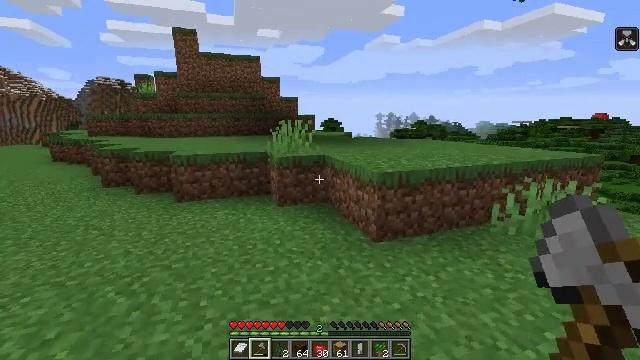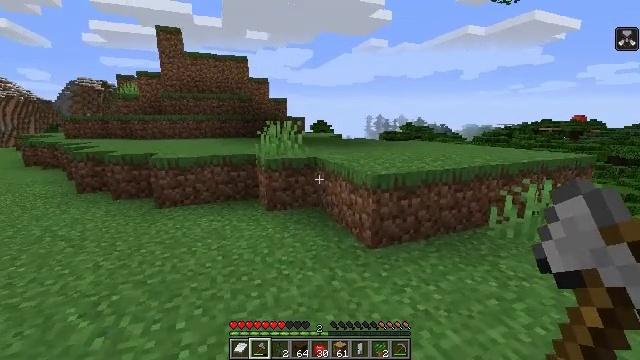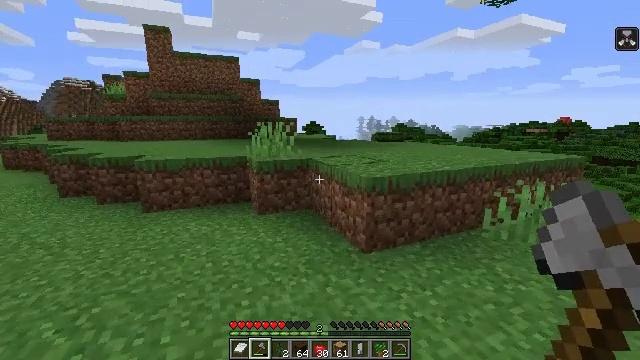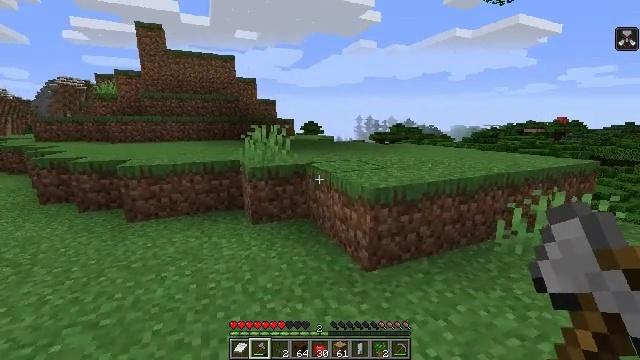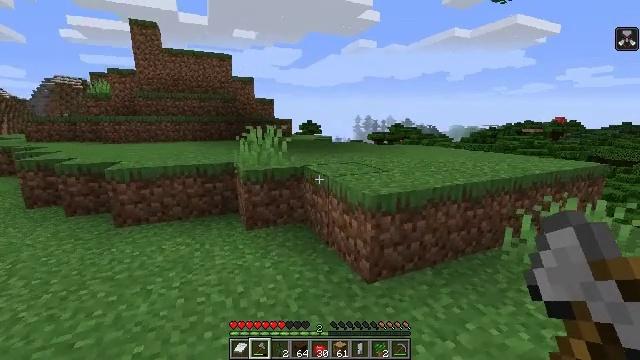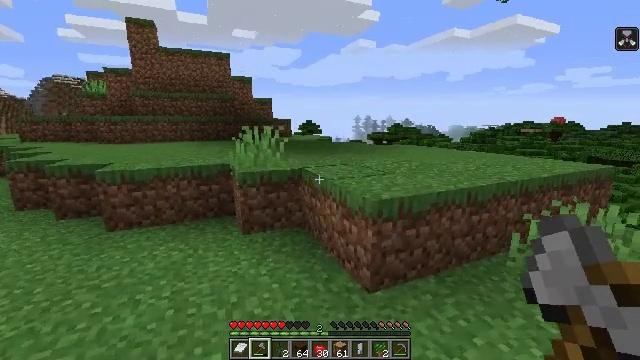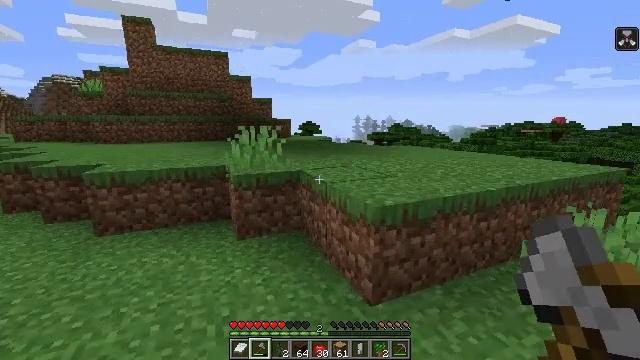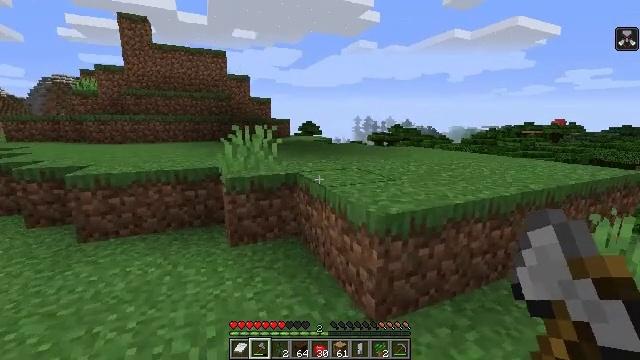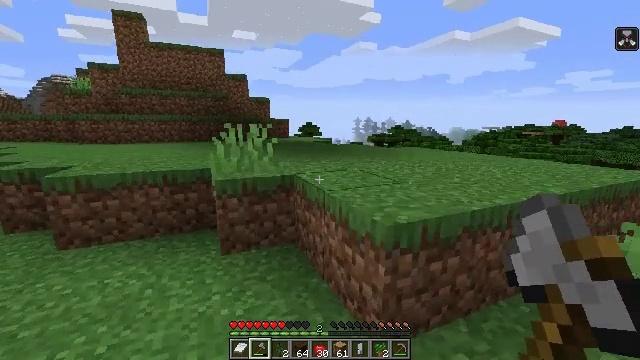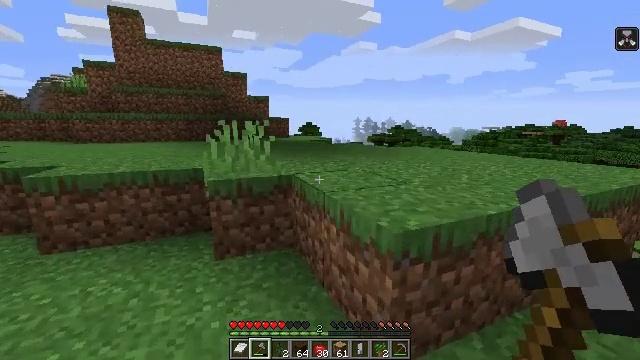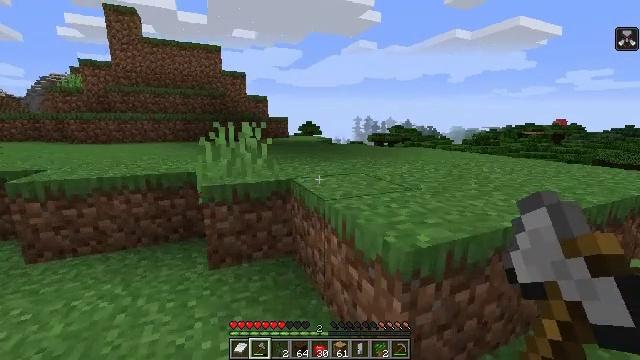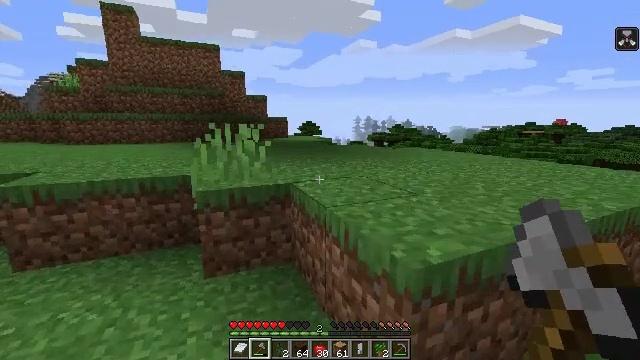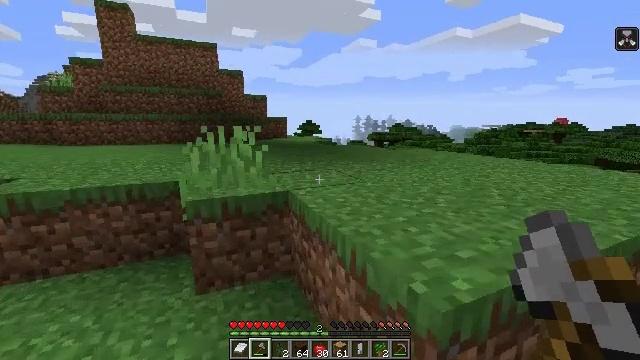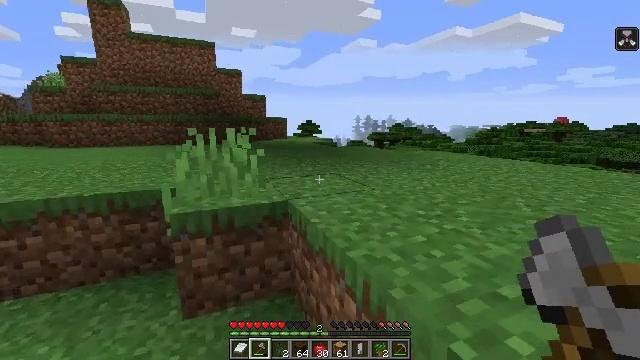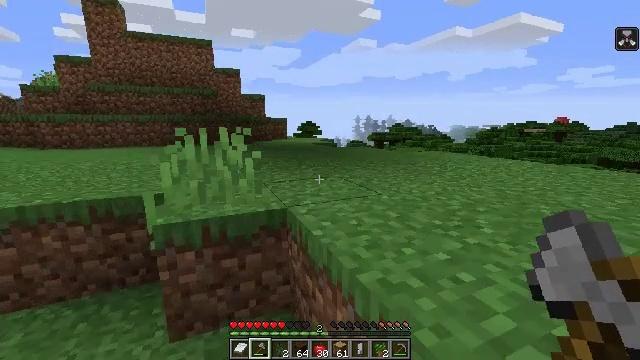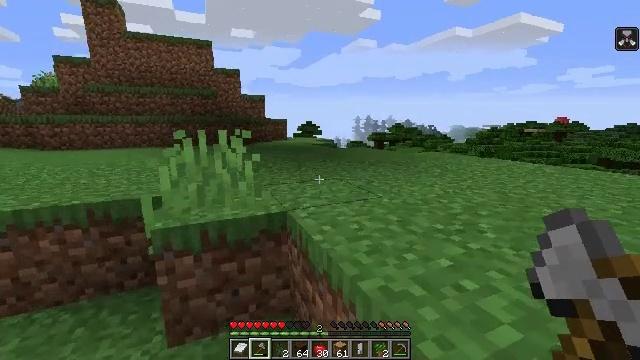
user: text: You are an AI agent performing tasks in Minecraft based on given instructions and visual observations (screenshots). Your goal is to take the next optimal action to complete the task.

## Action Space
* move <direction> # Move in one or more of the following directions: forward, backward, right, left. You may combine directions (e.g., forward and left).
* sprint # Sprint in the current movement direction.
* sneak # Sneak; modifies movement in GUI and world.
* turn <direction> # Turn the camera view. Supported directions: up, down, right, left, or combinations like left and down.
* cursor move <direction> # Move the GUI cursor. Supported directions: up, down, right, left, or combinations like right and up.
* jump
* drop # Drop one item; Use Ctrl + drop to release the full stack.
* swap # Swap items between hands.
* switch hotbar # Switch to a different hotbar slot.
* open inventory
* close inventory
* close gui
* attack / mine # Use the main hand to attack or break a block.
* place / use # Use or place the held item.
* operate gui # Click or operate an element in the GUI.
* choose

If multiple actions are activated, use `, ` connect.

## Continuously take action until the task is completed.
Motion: motion action
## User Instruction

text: Gather dark oak leaves from the canopy.
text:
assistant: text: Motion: move forward, turn right
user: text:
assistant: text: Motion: move forward, turn right
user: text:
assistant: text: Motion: move forward
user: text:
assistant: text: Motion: move forward
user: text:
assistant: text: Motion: move forward
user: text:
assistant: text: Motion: move forward
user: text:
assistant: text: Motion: move forward
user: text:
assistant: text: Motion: move forward
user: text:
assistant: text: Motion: move forward
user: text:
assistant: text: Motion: move forward
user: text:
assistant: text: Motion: move forward
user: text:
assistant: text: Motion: move forward
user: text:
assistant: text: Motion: move forward
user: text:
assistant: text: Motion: move forward
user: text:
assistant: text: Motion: move forward, jump
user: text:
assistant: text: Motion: move forward, jump
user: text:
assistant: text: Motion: move forward, jump
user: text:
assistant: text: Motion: move forward, jump
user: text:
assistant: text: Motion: move forward, jump
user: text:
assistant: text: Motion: move forward
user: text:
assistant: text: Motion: move forward and move right
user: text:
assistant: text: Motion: move forward and move right
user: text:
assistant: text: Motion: move forward and move right
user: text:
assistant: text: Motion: move forward and move right
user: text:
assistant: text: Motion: move forward and move right, turn left
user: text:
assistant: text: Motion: move forward and move right, turn left
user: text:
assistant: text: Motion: move forward, turn left
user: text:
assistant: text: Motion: move forward
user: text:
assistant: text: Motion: move forward, turn left
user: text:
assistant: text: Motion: move forward